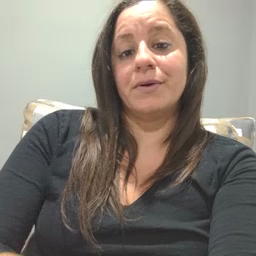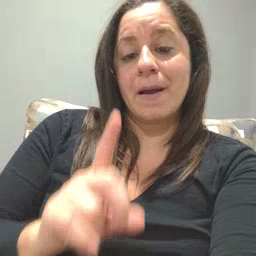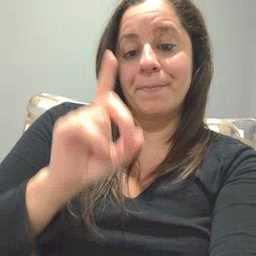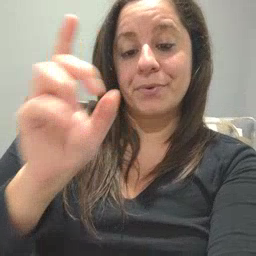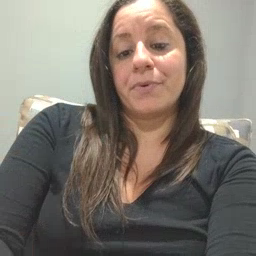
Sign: up